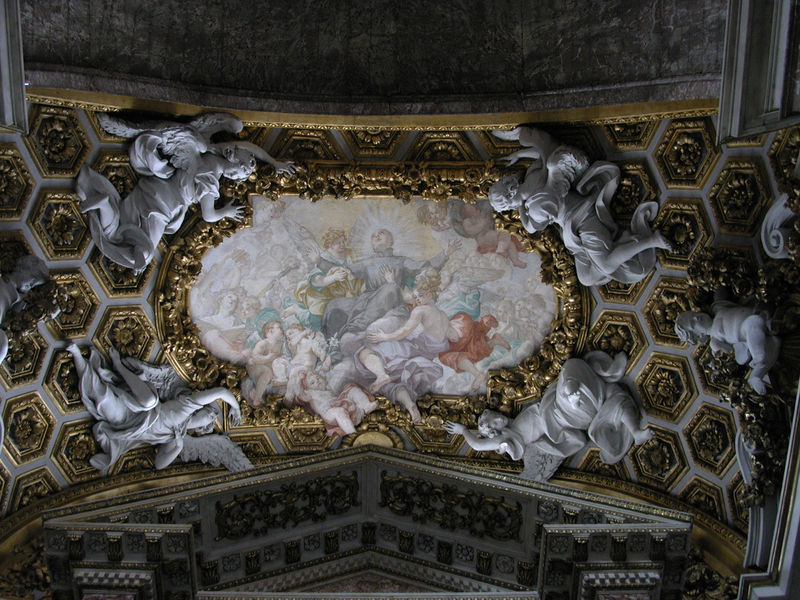
Titel: Rom, S. Andrea al Quirinale
Künstler: Giovanni Lorenzo Bernini
Standort: Rom, S. Andrea al Quirinale (EU - I - Latium)
Schlagwörter: flügel, gemälde, gott, himmel, weiß, grün, menschen, bunt, marmor, säule, ornament, architektur, barock, falten, sockel, kirche, gewand, gold, decke, oval, engel, statue, beine, relief, giebel, stuck, heiligenschein, statuen, jesus, heiliger, kassettendecke, deckengemälde, fresko, heilig, putten, illusion, sakral, auferstehung, sechseck, kassette, rotunde, barcok, deckengewölbe, sechsecke, hexagon